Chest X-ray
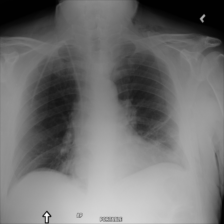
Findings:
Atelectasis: negative
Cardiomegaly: negative
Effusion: negative
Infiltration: negative
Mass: negative
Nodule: negative
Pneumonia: negative
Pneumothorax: negative
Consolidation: negative
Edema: negative
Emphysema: negative
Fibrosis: negative
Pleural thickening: negative
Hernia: negative